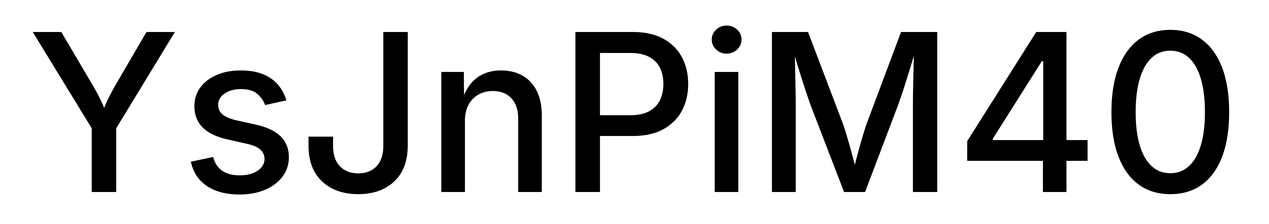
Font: Inter_Medium